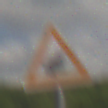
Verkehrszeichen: AmphibienwanderungLinks
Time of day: Midday
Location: Outdoor (RoadRail)
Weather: PartlyCloudy
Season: NotSpecified
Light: Natural